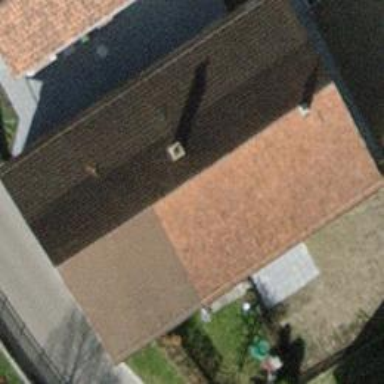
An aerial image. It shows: Semi-detached house with gabled roof.